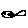
Label: fish